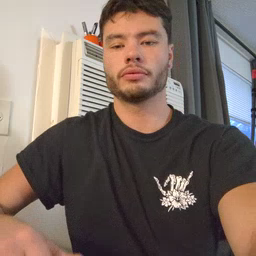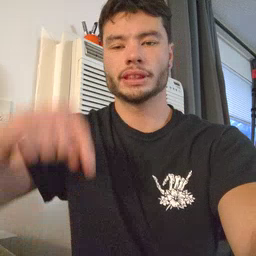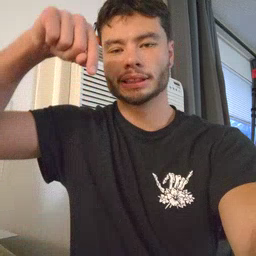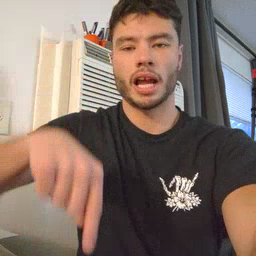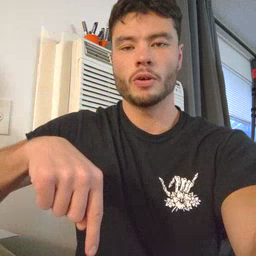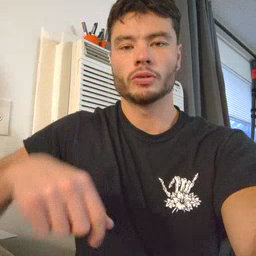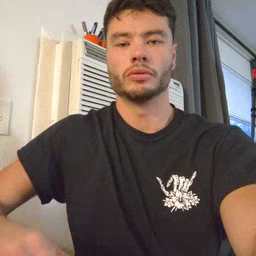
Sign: down